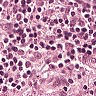
Metastatic tissue present: no